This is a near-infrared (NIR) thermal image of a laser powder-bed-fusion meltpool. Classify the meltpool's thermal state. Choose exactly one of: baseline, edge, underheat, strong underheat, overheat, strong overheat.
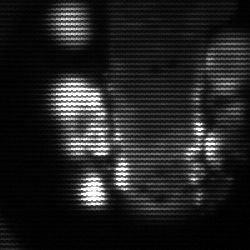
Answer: strong underheat